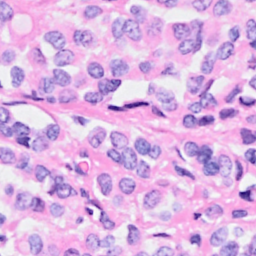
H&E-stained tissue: Breast